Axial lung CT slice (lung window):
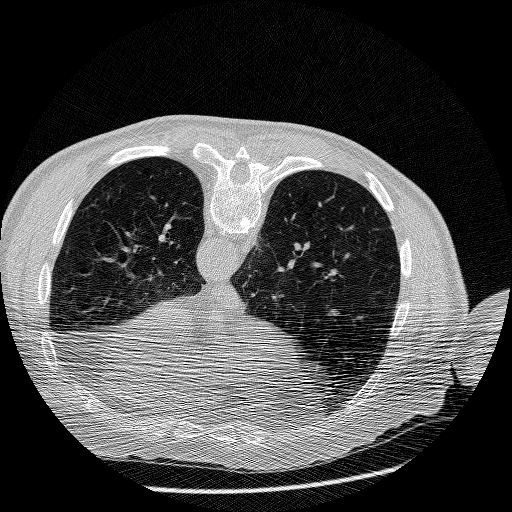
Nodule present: no